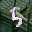
Label: 5